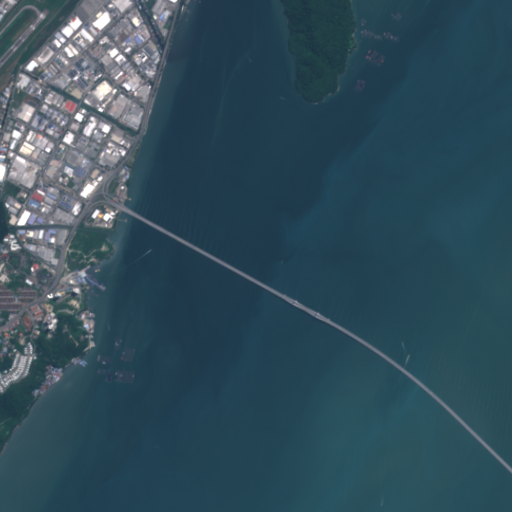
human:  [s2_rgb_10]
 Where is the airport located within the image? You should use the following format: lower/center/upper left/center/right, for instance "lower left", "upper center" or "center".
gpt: The airport is located in the left of the image.
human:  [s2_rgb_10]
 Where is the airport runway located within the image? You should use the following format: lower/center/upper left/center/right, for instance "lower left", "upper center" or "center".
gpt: The airport runway is located in the upper left of the image.
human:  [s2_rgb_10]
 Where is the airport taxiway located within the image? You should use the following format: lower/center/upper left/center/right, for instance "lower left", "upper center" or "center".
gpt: The airport taxiway is located in the upper left of the image.
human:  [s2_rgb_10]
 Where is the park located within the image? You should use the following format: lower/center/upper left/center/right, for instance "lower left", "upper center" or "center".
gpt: The park is located in the center left of the image.
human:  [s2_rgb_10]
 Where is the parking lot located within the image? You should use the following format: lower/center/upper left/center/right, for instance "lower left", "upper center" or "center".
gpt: The parking lot is located in the upper left of the image.
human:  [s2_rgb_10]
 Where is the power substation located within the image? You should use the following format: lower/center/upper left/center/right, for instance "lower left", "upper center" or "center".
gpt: The power substation is located in the upper left of the image.
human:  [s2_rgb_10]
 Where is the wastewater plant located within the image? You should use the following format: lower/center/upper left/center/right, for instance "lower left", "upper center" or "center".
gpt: The wastewater plant is located in the center left of the image.
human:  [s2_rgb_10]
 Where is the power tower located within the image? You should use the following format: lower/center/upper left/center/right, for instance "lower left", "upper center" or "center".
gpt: There is no power tower in the image.